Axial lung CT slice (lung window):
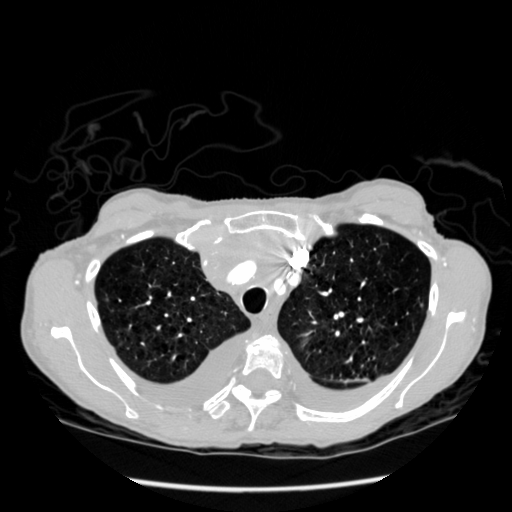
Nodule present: no